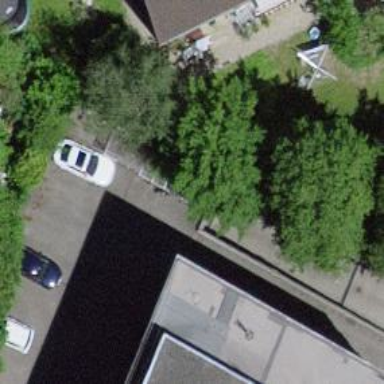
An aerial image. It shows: Parking aisle designated as service road.